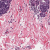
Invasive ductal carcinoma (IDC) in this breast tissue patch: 0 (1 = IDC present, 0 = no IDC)